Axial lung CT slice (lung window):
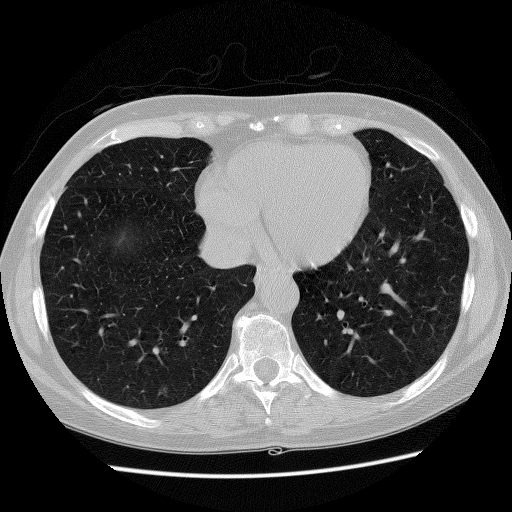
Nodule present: yes
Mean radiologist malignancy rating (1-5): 2